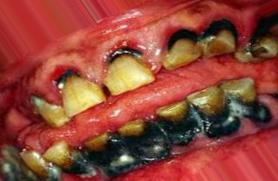
Condition: Tooth Discoloration